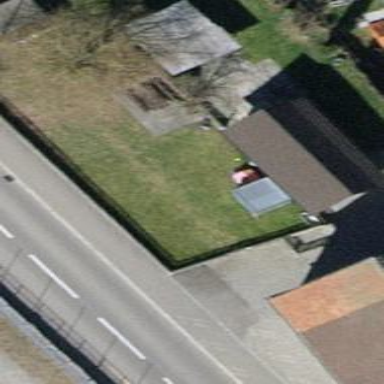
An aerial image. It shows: Shed building.